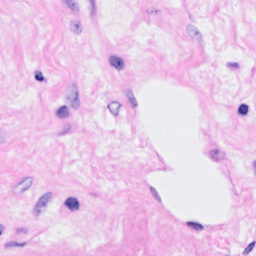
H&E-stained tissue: Breast